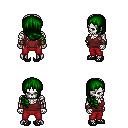
a pixel art fantasy rpg character, male body template, skeleton, maroon pirate shirt, red pants, green right-swept hairstyle, leather bracers, ghillies, four views (front, back, left, right), 2x2 character sprite sheet, small pixel art, hard edges, no anti-aliasing